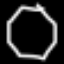
Label: octagon